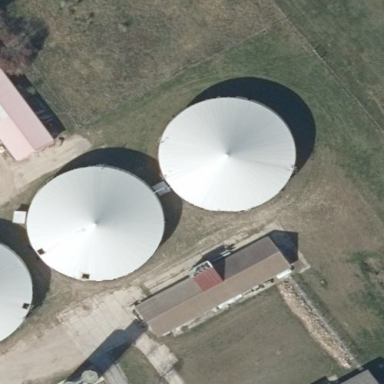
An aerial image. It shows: Silo.